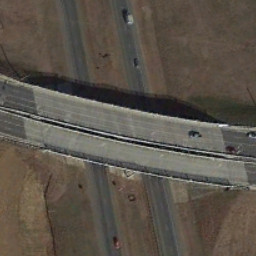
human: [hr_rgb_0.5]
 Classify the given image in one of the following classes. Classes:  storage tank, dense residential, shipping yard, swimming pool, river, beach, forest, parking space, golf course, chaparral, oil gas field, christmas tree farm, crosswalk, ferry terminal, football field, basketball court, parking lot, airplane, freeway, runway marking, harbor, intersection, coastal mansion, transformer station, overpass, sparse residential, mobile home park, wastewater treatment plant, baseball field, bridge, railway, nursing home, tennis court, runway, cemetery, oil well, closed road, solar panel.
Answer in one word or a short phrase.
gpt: overpass